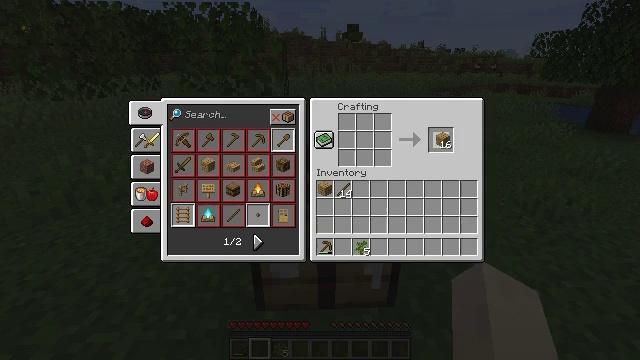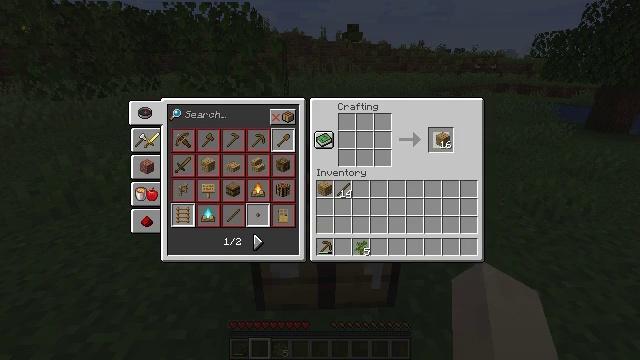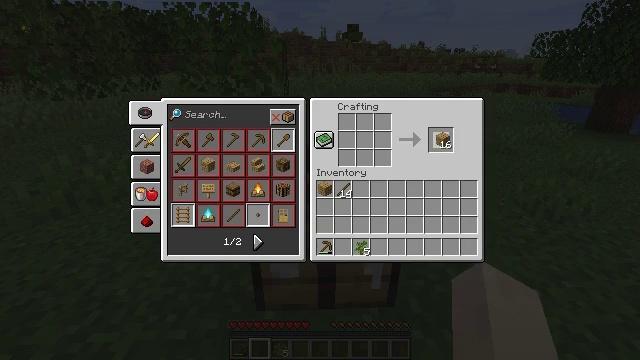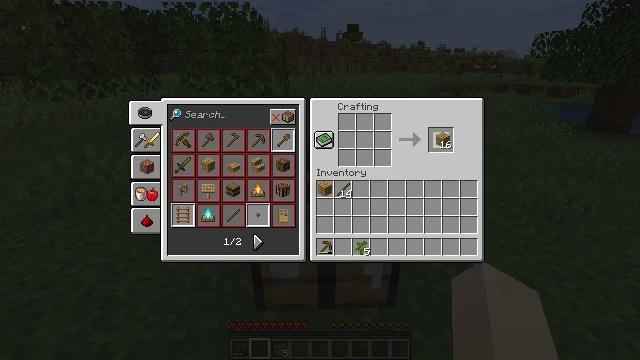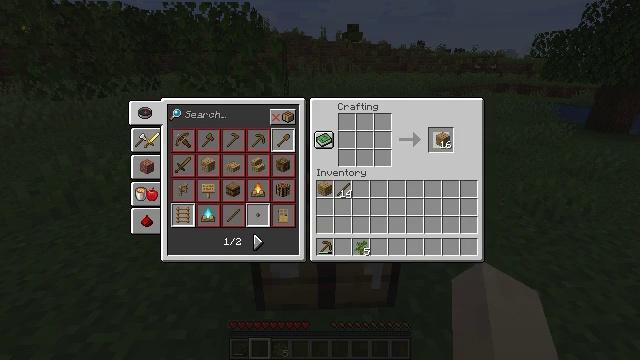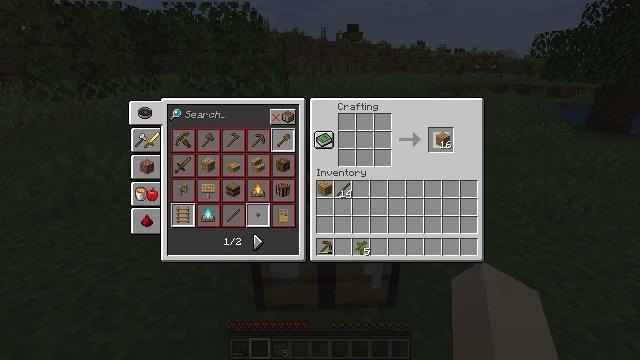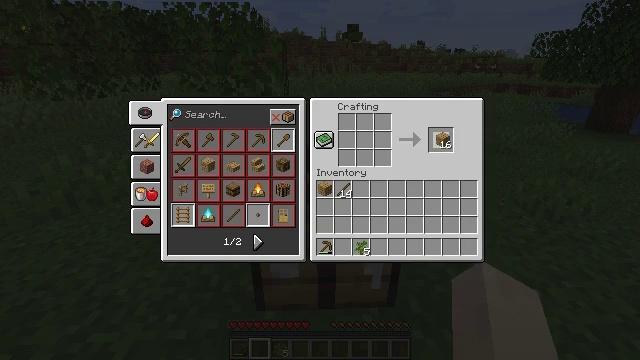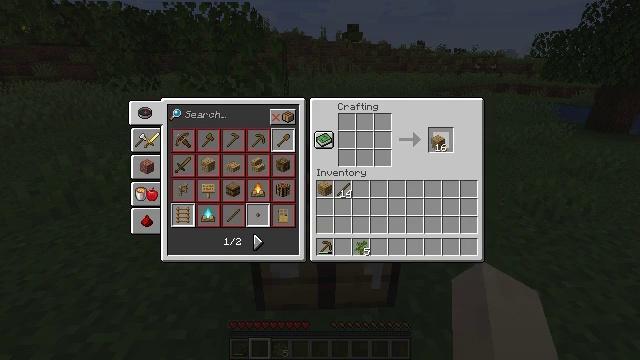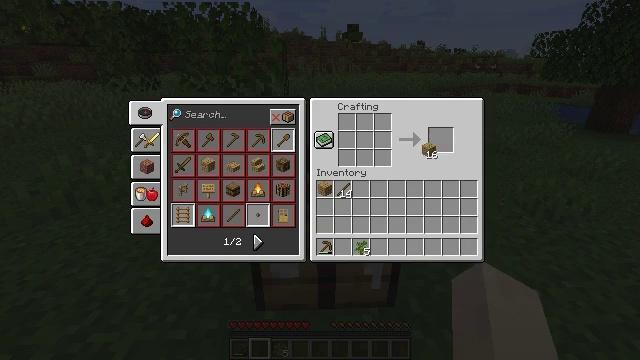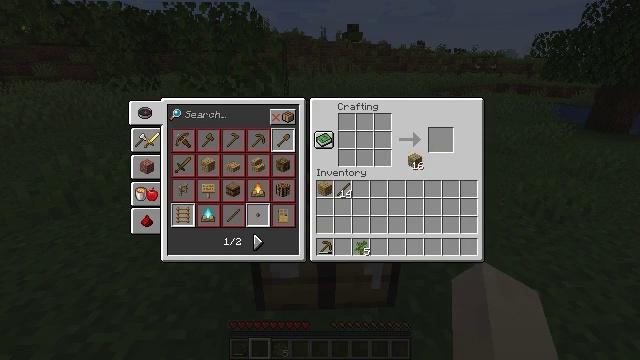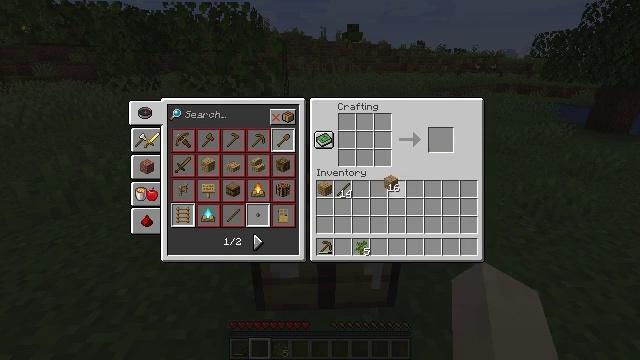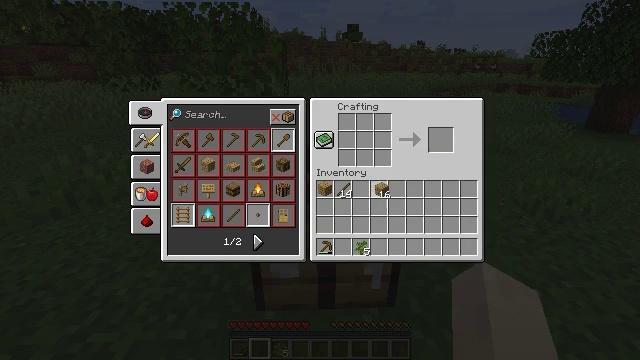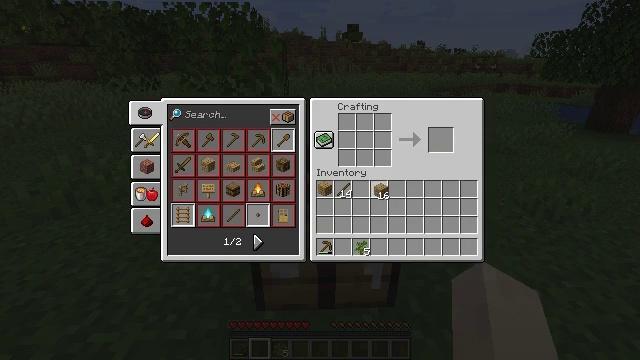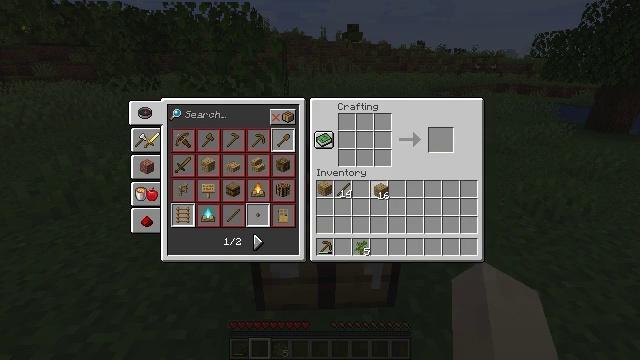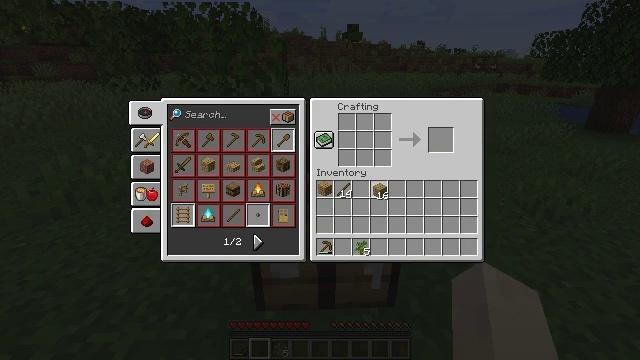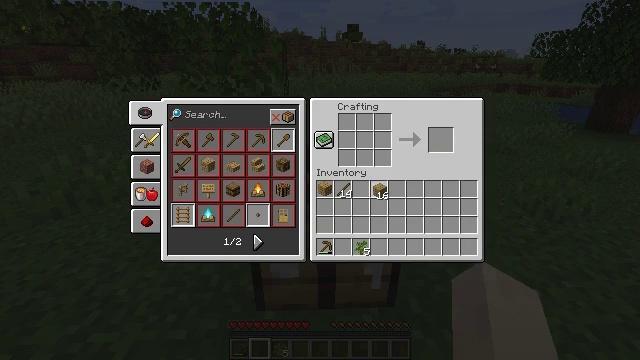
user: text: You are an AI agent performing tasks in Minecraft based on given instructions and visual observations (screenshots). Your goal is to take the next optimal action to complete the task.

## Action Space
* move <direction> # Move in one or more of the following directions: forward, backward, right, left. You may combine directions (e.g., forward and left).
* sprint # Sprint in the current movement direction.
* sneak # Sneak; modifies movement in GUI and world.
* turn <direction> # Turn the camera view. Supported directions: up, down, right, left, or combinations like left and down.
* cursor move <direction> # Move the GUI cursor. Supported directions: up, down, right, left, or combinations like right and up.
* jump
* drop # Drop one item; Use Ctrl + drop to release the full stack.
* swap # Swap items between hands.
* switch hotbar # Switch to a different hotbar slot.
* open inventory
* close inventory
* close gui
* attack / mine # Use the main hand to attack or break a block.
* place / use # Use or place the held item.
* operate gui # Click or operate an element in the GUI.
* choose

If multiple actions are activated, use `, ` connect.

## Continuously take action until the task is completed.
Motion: motion action
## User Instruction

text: Assemble sticks and planks at a crafting table for a wooden hoe.
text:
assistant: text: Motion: open gui
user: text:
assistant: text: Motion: no_op
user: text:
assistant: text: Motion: no_op
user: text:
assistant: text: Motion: no_op
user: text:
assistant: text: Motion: no_op
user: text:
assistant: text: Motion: no_op
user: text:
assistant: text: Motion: no_op
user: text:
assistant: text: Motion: cursor move left
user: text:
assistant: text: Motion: cursor move left and down
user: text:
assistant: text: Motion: cursor move left and down
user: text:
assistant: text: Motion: cursor move left and down
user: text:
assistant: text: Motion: no_op
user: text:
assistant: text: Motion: no_op
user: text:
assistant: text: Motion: no_op
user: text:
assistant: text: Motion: no_op
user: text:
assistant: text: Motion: no_op
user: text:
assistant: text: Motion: no_op
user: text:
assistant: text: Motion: no_op
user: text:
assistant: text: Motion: no_op
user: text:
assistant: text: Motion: no_op
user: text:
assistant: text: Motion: no_op
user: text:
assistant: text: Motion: no_op
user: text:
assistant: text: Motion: no_op
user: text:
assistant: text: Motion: operate gui
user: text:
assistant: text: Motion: operate gui
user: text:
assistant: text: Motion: operate gui
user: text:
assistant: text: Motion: no_op
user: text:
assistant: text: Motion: no_op
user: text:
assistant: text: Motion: no_op
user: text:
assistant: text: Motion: no_op